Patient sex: M
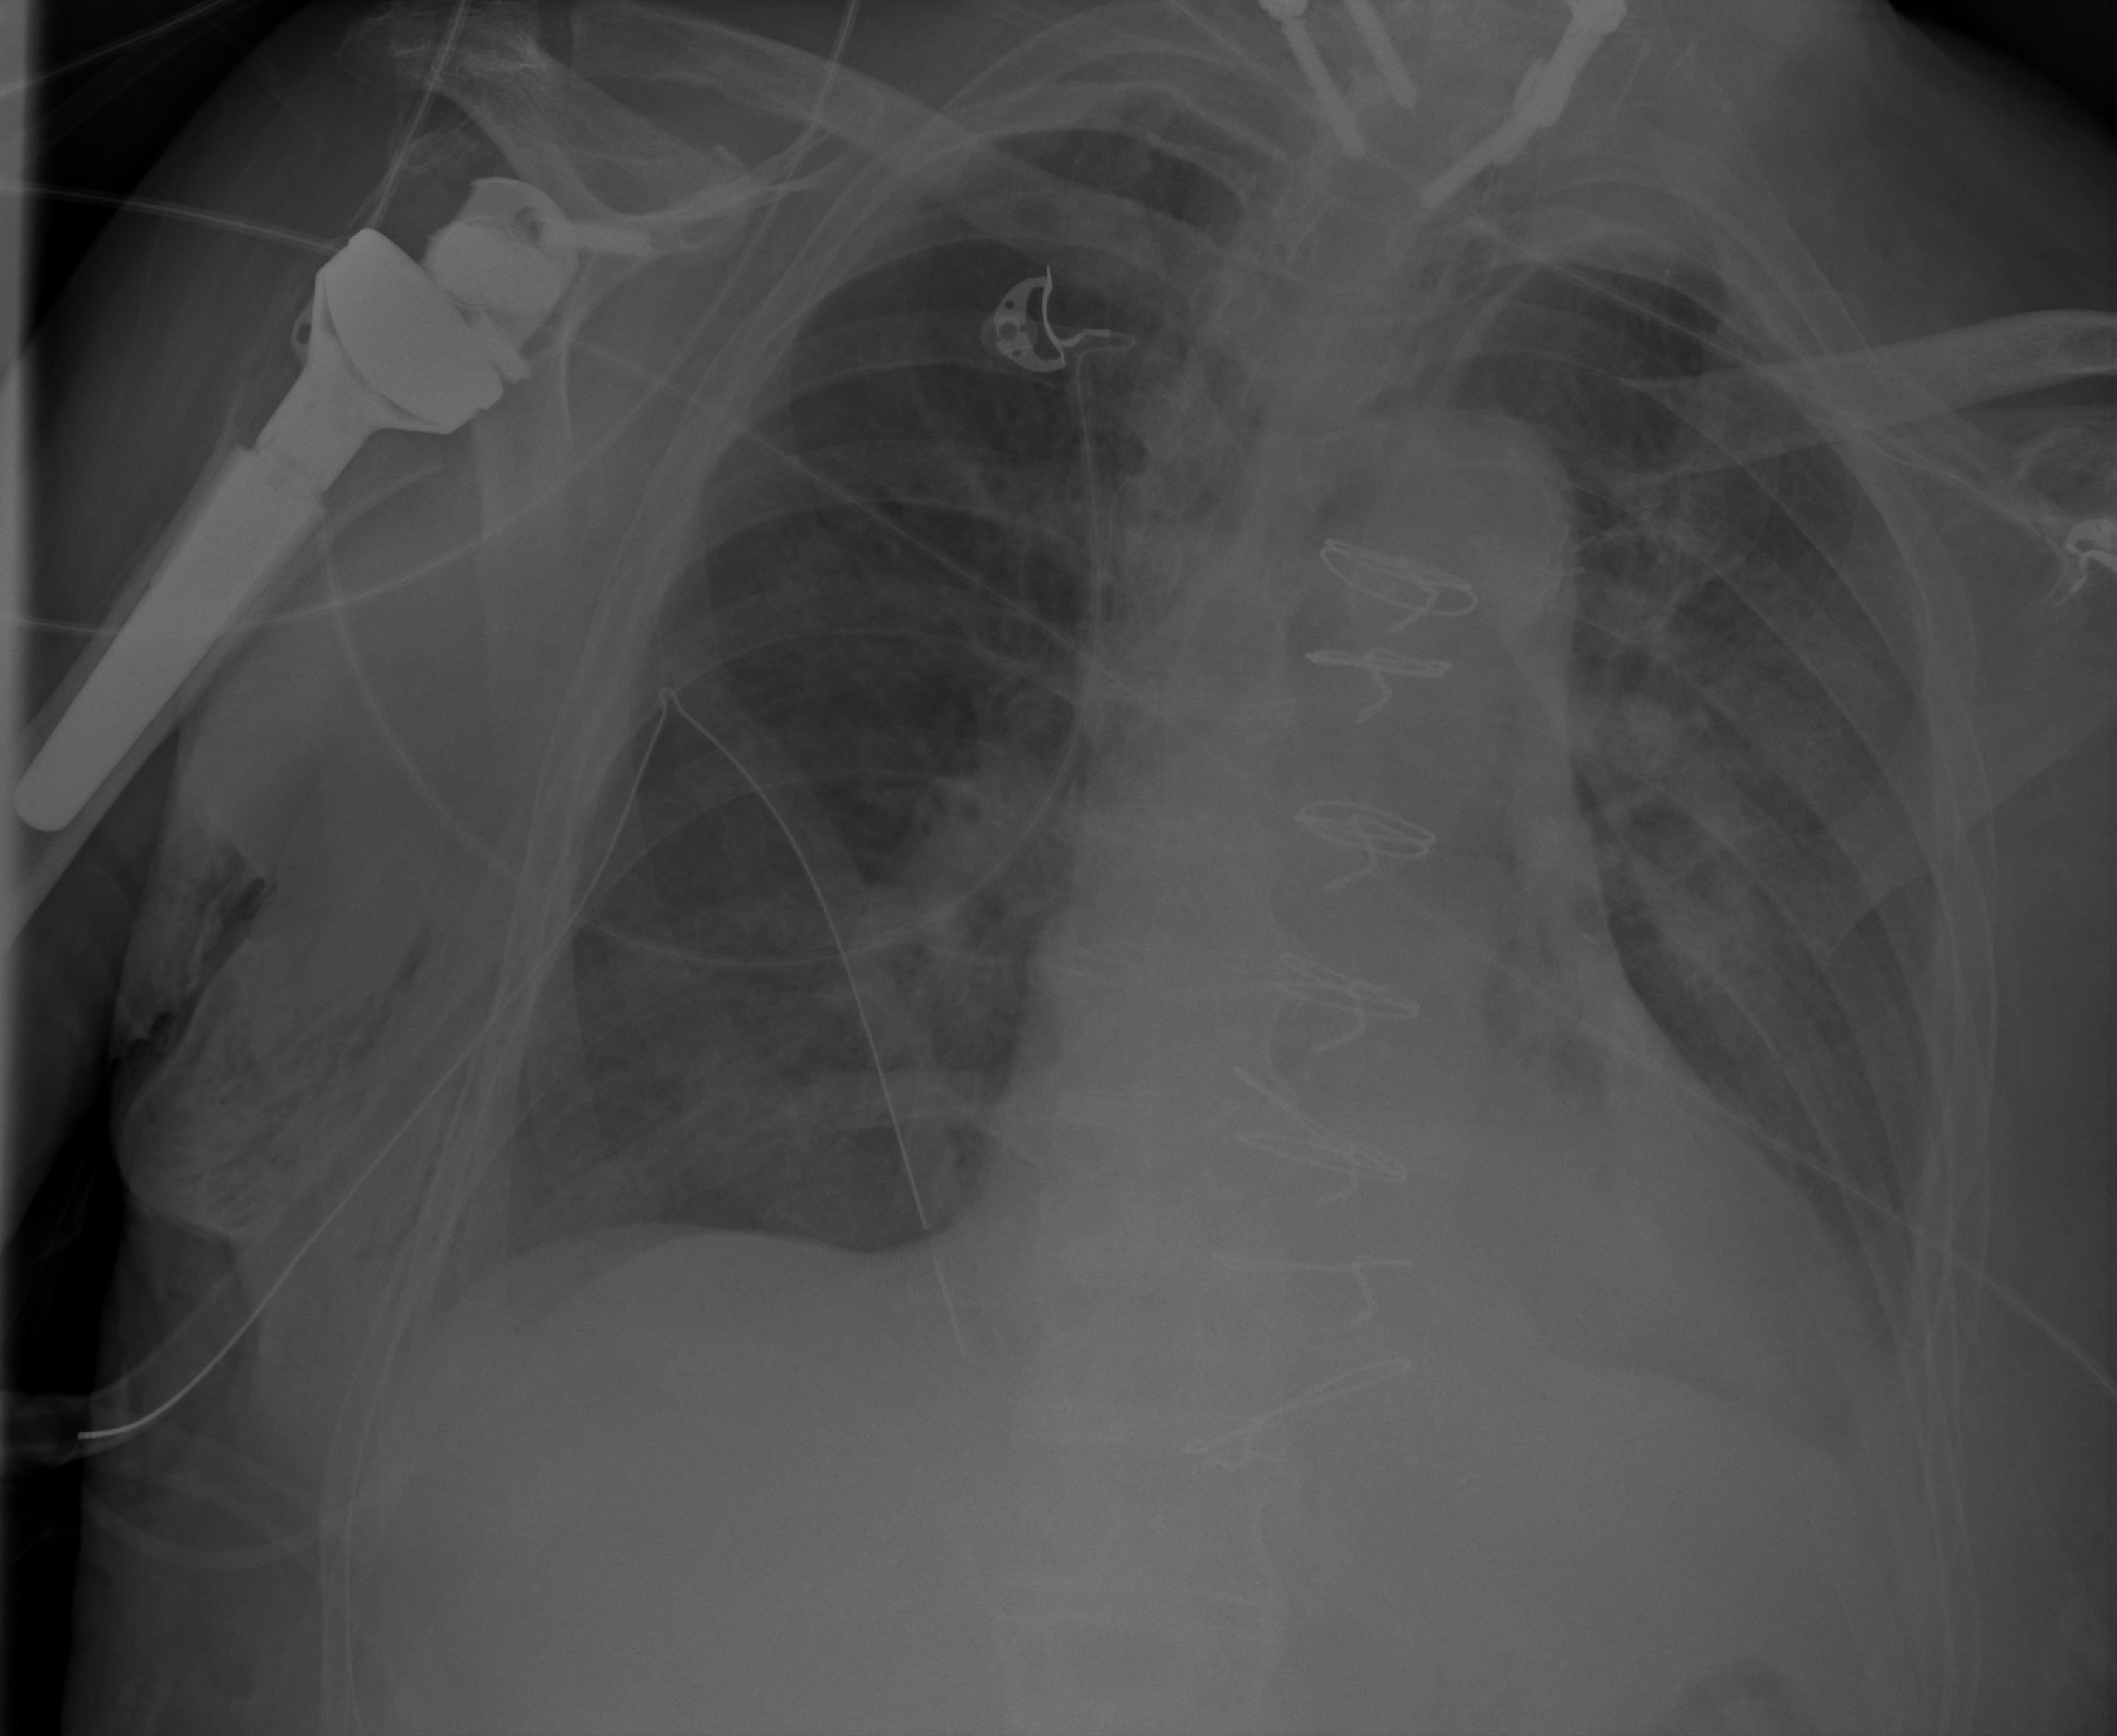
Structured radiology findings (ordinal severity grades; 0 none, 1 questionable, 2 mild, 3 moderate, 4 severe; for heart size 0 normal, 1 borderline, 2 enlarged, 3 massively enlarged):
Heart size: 1
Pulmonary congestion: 1
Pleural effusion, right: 1
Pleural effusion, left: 1
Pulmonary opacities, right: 0
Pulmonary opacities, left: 2
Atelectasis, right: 2
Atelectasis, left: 2